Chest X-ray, PA view. Patient: 75 years old, sex F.
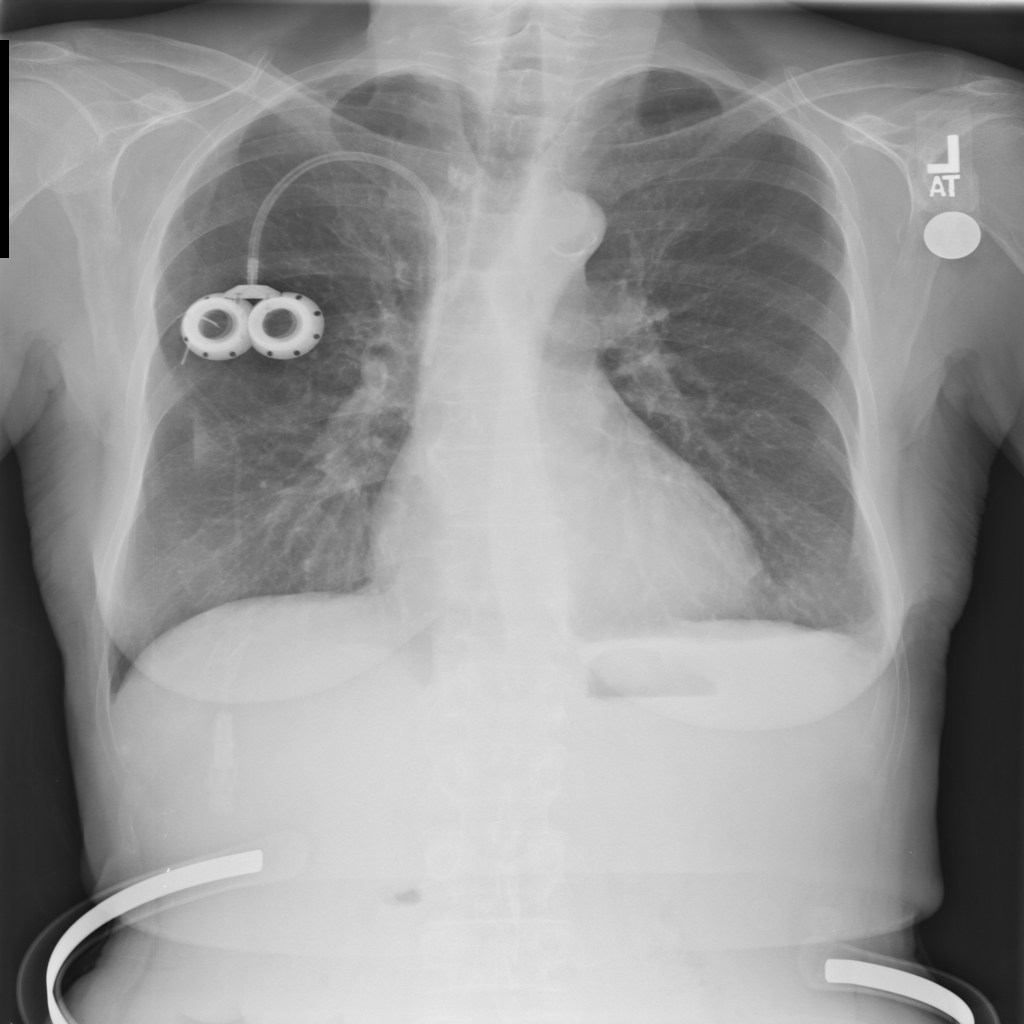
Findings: Effusion